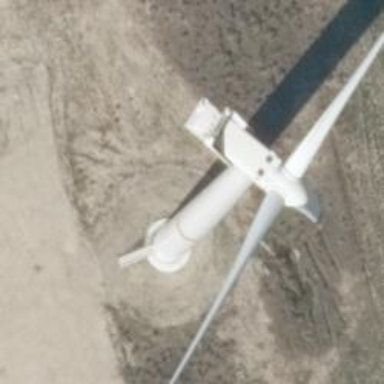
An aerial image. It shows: Wind power generator with horizontal axis wind turbine manufactured by Vestas.